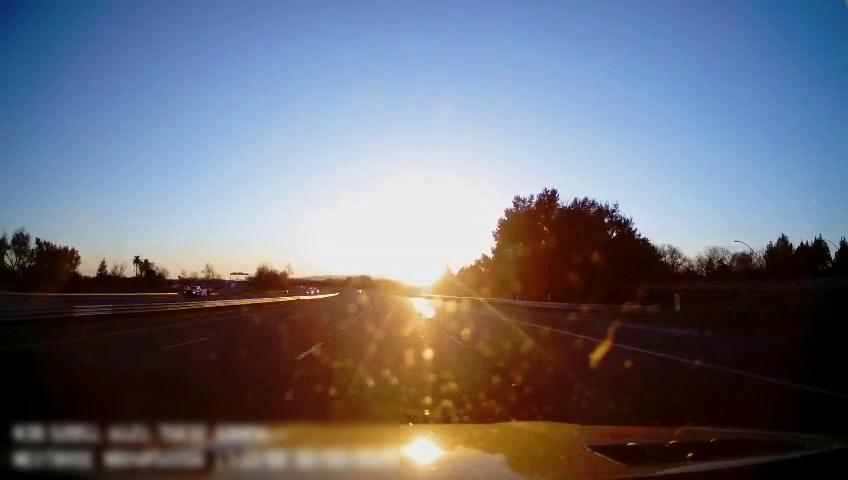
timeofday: Day
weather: Sunny
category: Drivable Space
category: Drivable Space
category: Vehicles | Truck
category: Lanes | Alternate Lane
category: Lanes | Alternate Lane
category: Lanes | Current Lane
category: Lanes | Current Lane
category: Lanes | Alternate Lane